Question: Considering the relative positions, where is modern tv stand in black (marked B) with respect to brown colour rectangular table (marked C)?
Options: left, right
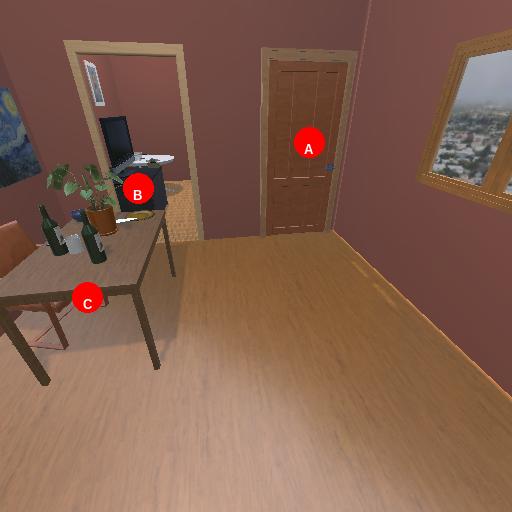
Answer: left